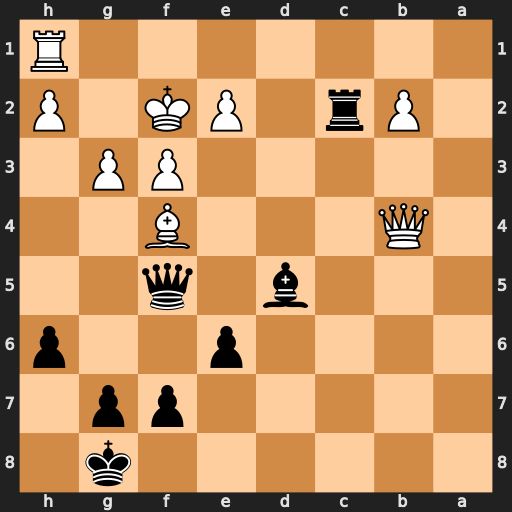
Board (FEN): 6k1/5pp1/4p2p/3b1q2/1Q3B2/5PP1/1Pr1PK1P/7R
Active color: b
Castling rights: -
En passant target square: -
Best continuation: Qd3 Qb8+ Kh7